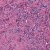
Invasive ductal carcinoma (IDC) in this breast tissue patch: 1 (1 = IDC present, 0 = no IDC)